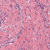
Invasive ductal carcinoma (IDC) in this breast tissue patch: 1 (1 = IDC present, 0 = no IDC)